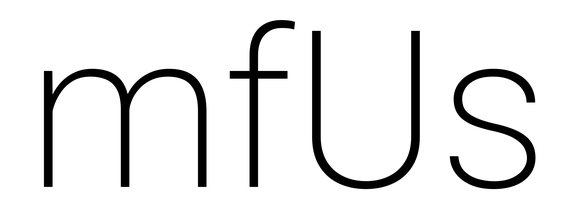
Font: Roboto_ExtraLight